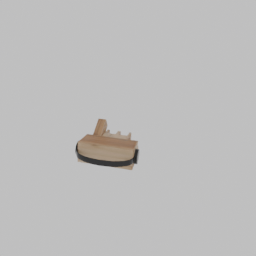
Label: decoration